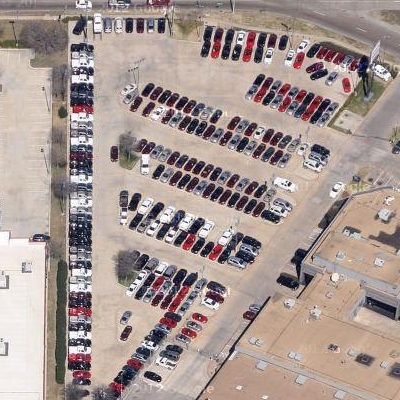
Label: Parking